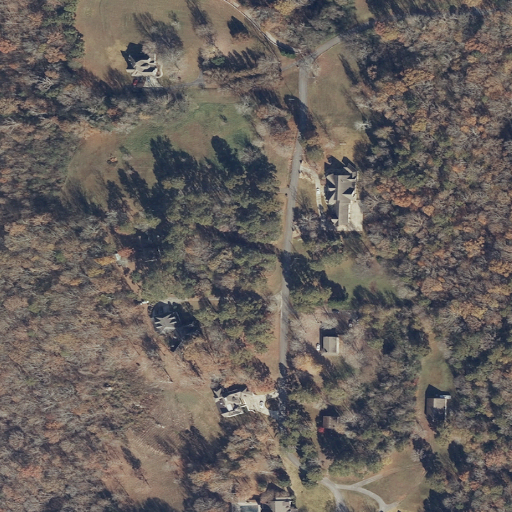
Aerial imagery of mountain in Alabama named Chestnut Grove Mountain containing deciduous forest, mixed forest, open development, pasture, shrub, evergreen forest, low intensity development, grassland, and medium intensity development